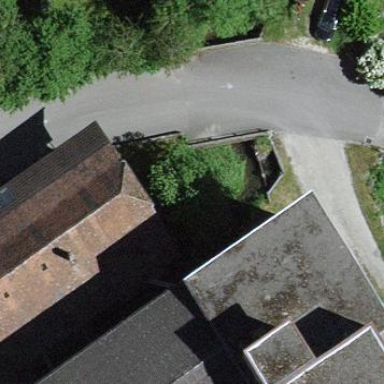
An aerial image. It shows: Warehouse building.